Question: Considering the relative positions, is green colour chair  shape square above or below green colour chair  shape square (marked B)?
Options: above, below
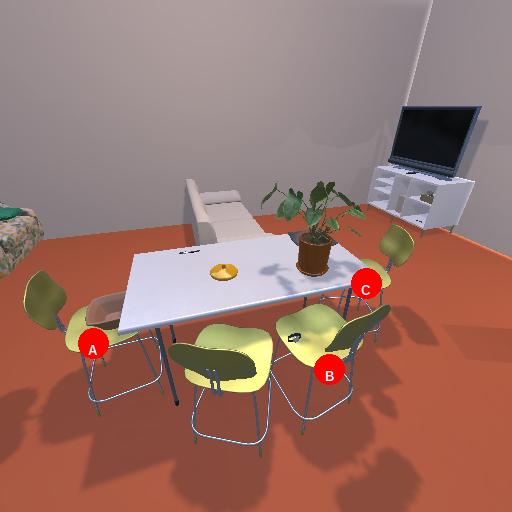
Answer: above